Question: I have following Kendo Grid ans associated jQuery. On a button click, I need to know whether checkbox is checked. But at present it is showing 'false' always. How can we correct it?
'''
@Scripts.Render("~/bundles/jquery")
<script type="text/javascript">
$(document).ready(function ()
{
$('#btnMove').click(function () {
var sourcegrid = $('#GridParent').data('kendoGrid'); //SOURCE GRID
var destinationgrid = $('#ChildGrid').data('kendoGrid'); // DESTINATION GRID
alert('Button Clicked');
var grid = $("#GridParent").data("kendoGrid");
var datatItem = grid.dataItem(grid.tbody.find('tr:eq(2)'));
var selectedTd = $(datatItem).find('td:eq(0)').is(':checked');
alert(selectedTd);
//destinationgrid.dataSource.add(datatItem);
</script>
@model IEnumerable<KendoPratapSampleMVCApp.Models.StudentDetails>
@{
ViewBag.Title = "Index";
}
<h2>Index</h2>
@using (Html.BeginForm())
{
@(Html.Kendo().Grid<KendoPratapSampleMVCApp.Models.StudentDetails>()
.Name("GridParent")
.Columns(columns => {
columns.Bound(p => p.studentclass).HeaderTemplate("<input id='selectall' class='chkbx' type='checkbox' onclick='ToggleChkBox(this.checked);' />").ClientTemplate("<input id='checkbox' onclick='grdChkBoxClick(this); ' class='chkbxq' type='checkbox' />").Sortable(false).Filterable(false).Width(30);
columns.Bound(p => p.studentId).Filterable(false).Width(90);
columns.Bound(p => p.studentName).Filterable(false).Width(90);
columns.Bound(p => p.StudentBranch).Filterable(false).Width(90);
})
.Pageable()
.Sortable()
.Scrollable()
.Filterable()
.Resizable(resize => resize.Columns(true))
.Reorderable(reorder => reorder.Columns(true))
.Selectable(s => s.Mode(GridSelectionMode.Multiple))
.HtmlAttributes(new { style = "height:250px;" })
.DataSource(dataSource => dataSource
.Ajax()
.PageSize(20)
.Read(read => read.Action("Orders_Read", "StudentDtls"))
)
)
<input id="btnMove" type="button" value="Move" />
'''
Update: Image

: HTML Markup
'''
<h2>Index</h2>
<form action="/StudentDtls" method="post"><div class="k-widget&#32;k-grid" id="GridParent" style="height:250px;"><div class="k-grid-header"><div class="k-grid-header-wrap"><table><colgroup><col style="width:30px" /><col style="width:90px" /><col style="width:90px" /><col style="width:90px" /></colgroup><tr><th class="k-header" data-field="studentclass" data-title="studentclass" scope="col"><input id='selectall' class='chkbx' type='checkbox' onclick='ToggleChkBox(this.checked);' /></th><th class="k-header" data-field="studentId" data-title="student&#32;Id" scope="col"><a class="k-link" href="/StudentDtls/Orders_Read?GridParent-sort=studentId-asc">student Id</a></th><th class="k-header" data-field="studentName" data-title="student&#32;Name" scope="col"><a class="k-link" href="/StudentDtls/Orders_Read?GridParent-sort=studentName-asc">student Name</a></th><th class="k-header" data-field="StudentBranch" data-title="Student&#32;Branch" scope="col"><a class="k-link" href="/StudentDtls/Orders_Read?GridParent-sort=StudentBranch-asc">Student Branch</a></th></tr></table></div></div><div class="k-grid-content" style="height:200px"><table><colgroup><col style="width:30px" /><col style="width:90px" /><col style="width:90px" /><col style="width:90px" /></colgroup><tbody><tr class="t-no-data"><td colspan="4"></td></tr></tbody></table></div><div class="k-pager-wrap&#32;k-grid-pager"><a class="k-link&#32;k-state-disabled" data-page="1" href="#" title="Go&#32;to&#32;the&#32;first&#32;page"><span class="k-icon&#32;k-i-seek-w">seek-w</span></a><a class="k-link&#32;k-state-disabled" data-page="0" href="#" title="Go&#32;to&#32;the&#32;previous&#32;page"><span class="k-icon&#32;k-i-arrow-w">arrow-w</span></a><ul class="k-pager-numbers&#32;k-reset"><li><span class="k-state-selected" data-page="1">1</span></li></ul><a class="k-link&#32;k-state-disabled" data-page="2" href="#" title="Go&#32;to&#32;the&#32;next&#32;page"><span class="k-icon&#32;k-i-arrow-e">arrow-e</span></a><a class="k-link&#32;k-state-disabled" data-page="1" href="#" title="Go&#32;to&#32;the&#32;last&#32;page"><span class="k-icon&#32;k-i-seek-e">seek-e</span></a><span class="k-pager-info&#32;k-label">No items to display</span></div></div><script>
jQuery(function(){jQuery("#GridParent").kendoGrid({"columns":[{"title":"studentclass","width":"30px","template":"<input id='checkbox' onclick='grdChkBoxClick(this); ' class='chkbxq' type='checkbox' />","field":"studentclass","sortable":false,"filterable":false,"encoded":true},{"title":"student Id","width":"90px","field":"studentId","filterable":false,"encoded":true},{"title":"student Name","width":"90px","field":"studentName","filterable":false,"encoded":true},{"title":"Student Branch","width":"90px","field":"StudentBranch","filterable":false,"encoded":true}],"pageable":{"buttonCount":10},"sortable":true,"selectable":"Multiple, Row","filterable":true,"resizable":true,"reorderable":true,"dataSource":{"transport":{"prefix":"","read":{"url":"/StudentDtls/Orders_Read"}},"pageSize":20,"page":1,"total":0,"serverPaging":true,"serverSorting":true,"serverFiltering":true,"serverGrouping":true,"serverAggregates":true,"type":"aspnetmvc-ajax","filter":[],"schema":{"data":"Data","total":"Total","errors":"Errors","model":{"fields":{"studentId":{"type":"string"},"studentName":{"type":"string"},"StudentBranch":{"type":"string"},"studentclass":{"type":"number"}}}}}});});
'''
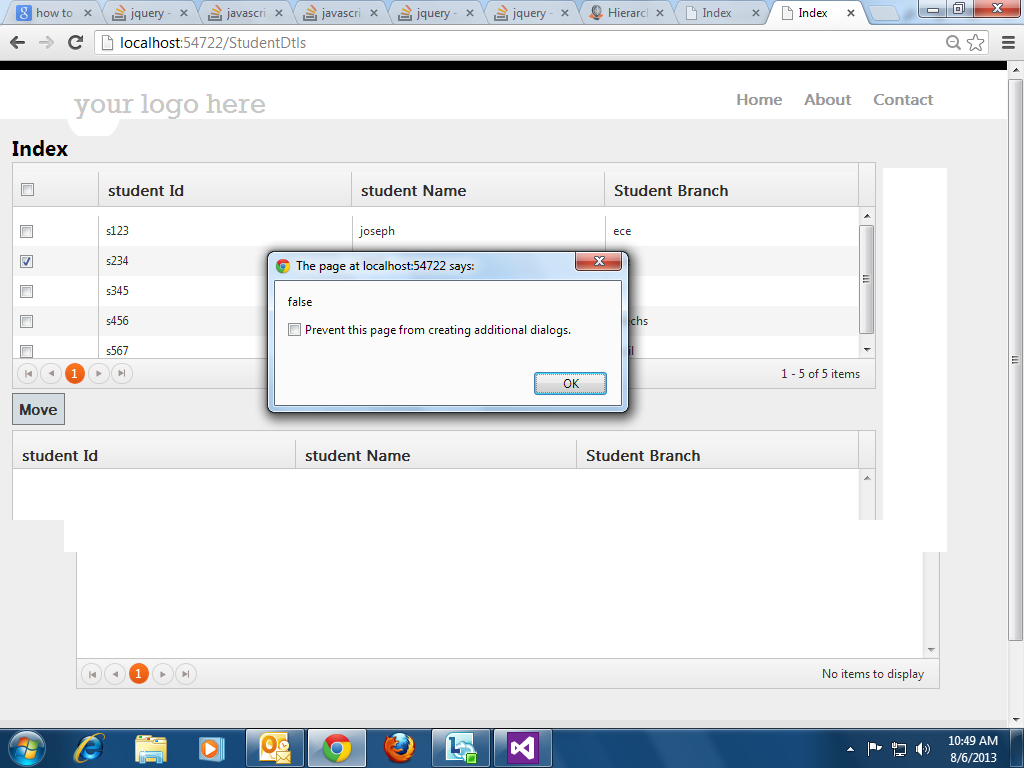
Answer: hi try this code,
'''
$('#Submit1').click(function () {
var grid = $("#grid12").data("kendoGrid");
var selected = grid.tbody.find('td').find('.chkbxq').is(':checked');
var checkid = grid.tbody.find('td').find('.chkbxq').attr('id');
var cellIndex = grid.tbody.find('td').find('.chkbxq:checked').parent().index();
var rowIndex = grid.tbody.find('td').find('.chkbxq:checked').parent().parent().index();
var dataitem = grid.dataItem(grid.tbody.find('tr:eq(' + rowIndex + ')'));
sampleItem = dataitem.SampleItems;
sampleCode = dataitem.SampleCode;
sampledescription = dataitem.SampleDescription;
alert(sampleItem + "--" + sampleCode + "--" + sampledescription);
});
'''
'''
<input id="Submit1" type="button" value="SubmitValue" />
@(Html.Kendo().Grid<TwoModelInSinglePageModel.SampleModel>()
.Name("grid12")
.Columns(columns =>
{
columns.Bound(p => p.studentclass).HeaderTemplate("<input id='selectall' class='chkbxq' type='checkbox' />").ClientTemplate("<input id='checkbox' class='chkbxq' type='checkbox' />");
columns.Bound(p => p.SampleDescription);
columns.Bound(p => p.SampleCode);
columns.Bound(p => p.SampleItems);
})
.AutoBind(true) // here I am disabling automatic binding at page load
.DataSource(dataSource => dataSource
.Ajax()
.Read(read => read.Action("Read", "Test"))
)
)
'''